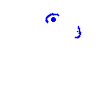
Particle: pion